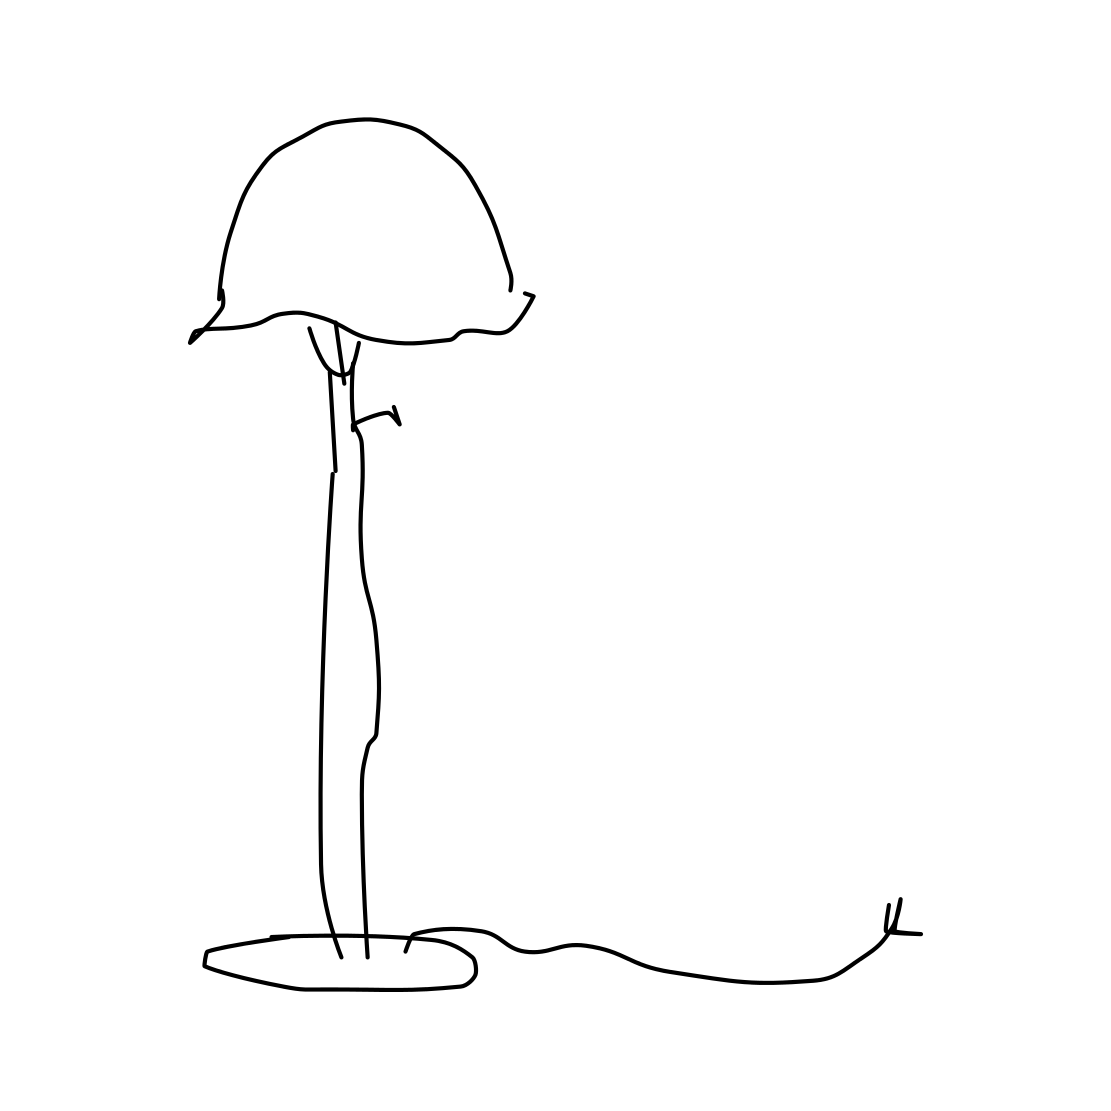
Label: floor lamp